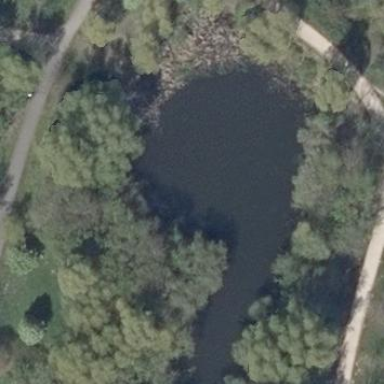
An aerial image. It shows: Serene pond surrounded by nature.